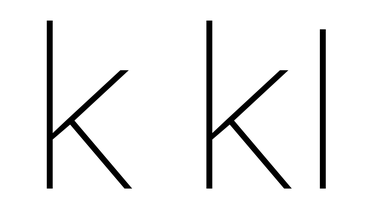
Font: Roboto_Thin